Aerial crown-view tile of a tropical tree (Barro Colorado Island, Panama), acquired 20250818:
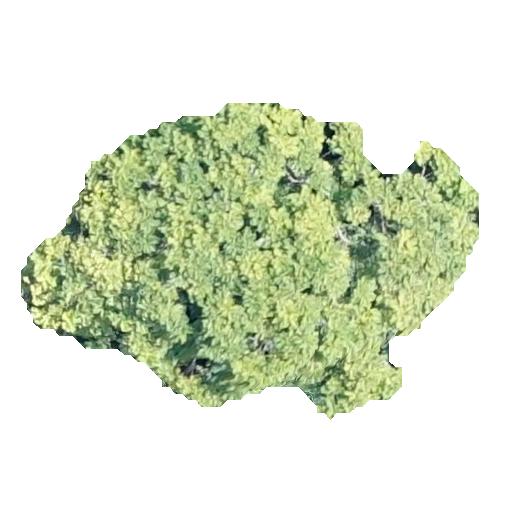
Species: Jacaranda copaia
GBIF accepted scientific name: Jacaranda copaia
Crown area: 140.006 m²